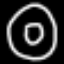
Label: donut